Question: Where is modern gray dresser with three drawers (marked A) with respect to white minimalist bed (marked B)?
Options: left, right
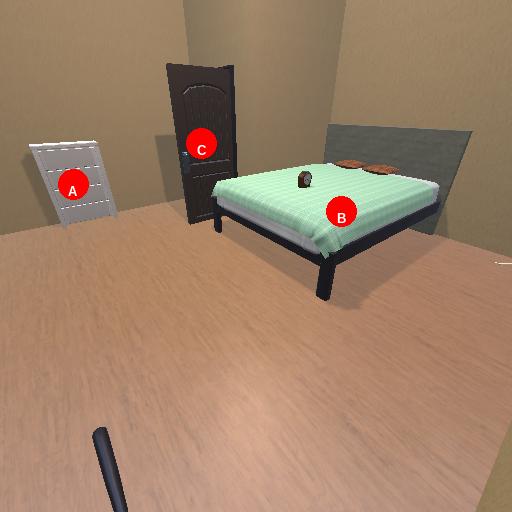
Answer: left